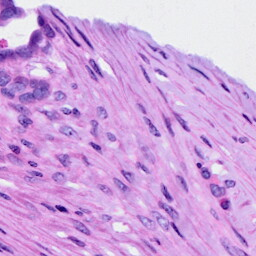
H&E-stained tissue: Ovarian